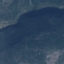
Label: HerbaceousVegetation